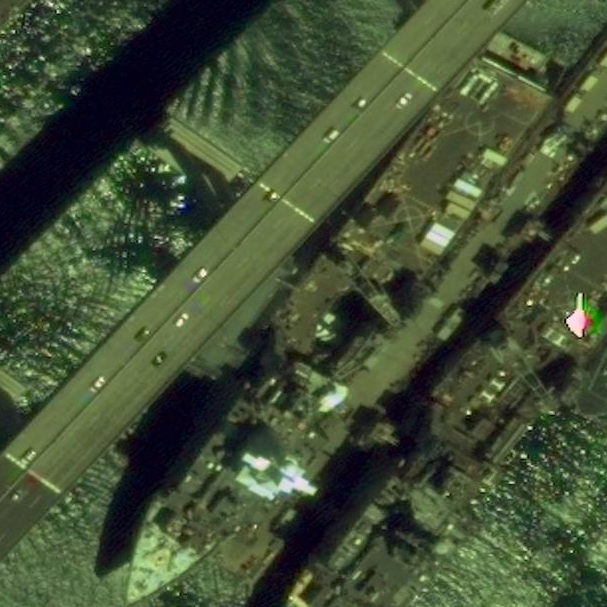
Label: combat